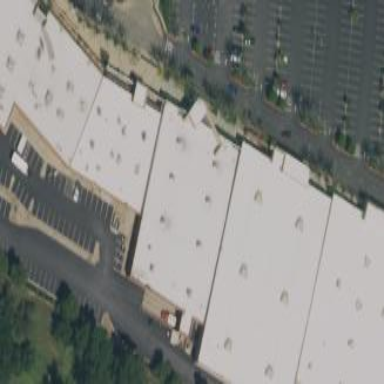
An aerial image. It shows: Building that houses furniture shop.